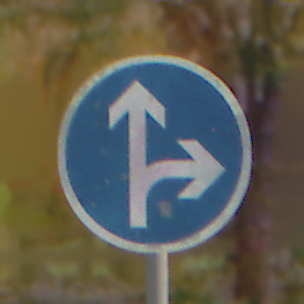
Verkehrszeichen: VorgeschriebeneFahrtrichtungGeradeausOderRechts
Umgebung: Outdoor, Nature
Tageszeit: Night
Wetter: Clear
Licht: Natural
Jahreszeit: NotSpecified
Kontrast: LowContrast